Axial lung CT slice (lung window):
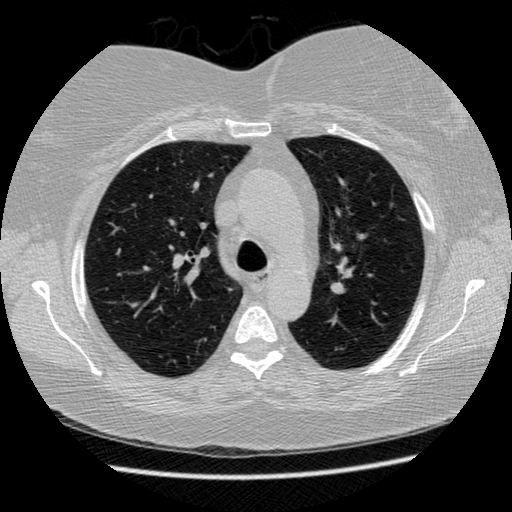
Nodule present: no